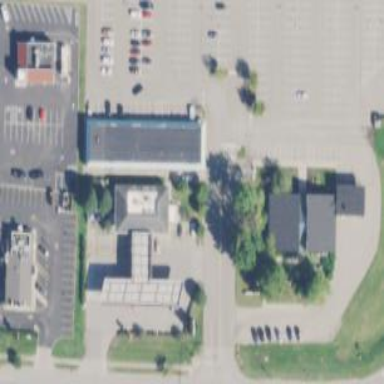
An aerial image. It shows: Post office.